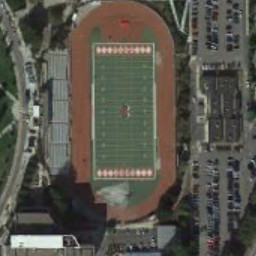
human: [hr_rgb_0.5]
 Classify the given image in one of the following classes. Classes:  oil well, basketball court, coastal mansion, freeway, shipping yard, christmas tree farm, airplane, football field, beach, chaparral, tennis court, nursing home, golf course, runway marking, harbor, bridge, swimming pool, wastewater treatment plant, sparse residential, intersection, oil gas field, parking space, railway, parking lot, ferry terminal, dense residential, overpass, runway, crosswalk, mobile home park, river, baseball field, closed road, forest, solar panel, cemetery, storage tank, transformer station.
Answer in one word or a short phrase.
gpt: football field